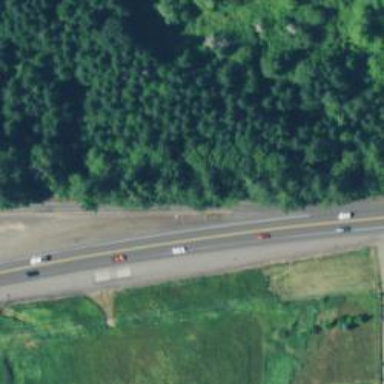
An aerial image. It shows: Trunk link highway with asphalt surface.